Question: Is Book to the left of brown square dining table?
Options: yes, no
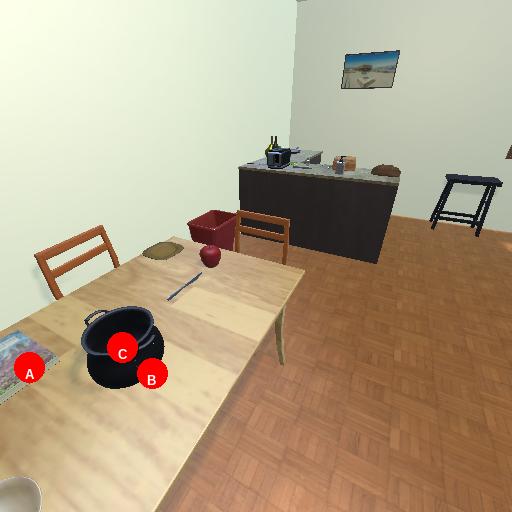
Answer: yes